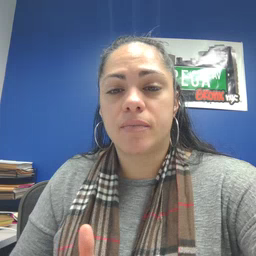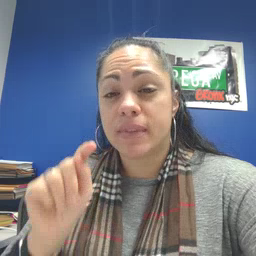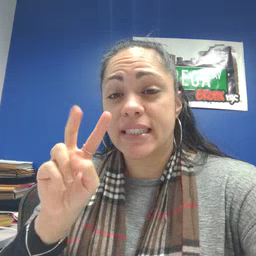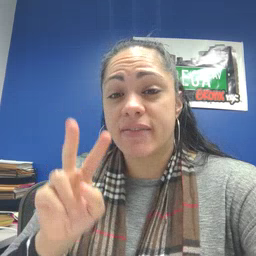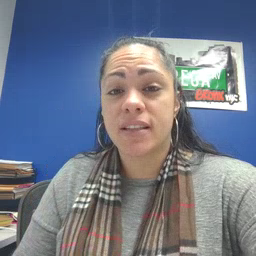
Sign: TV